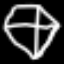
Label: diamond